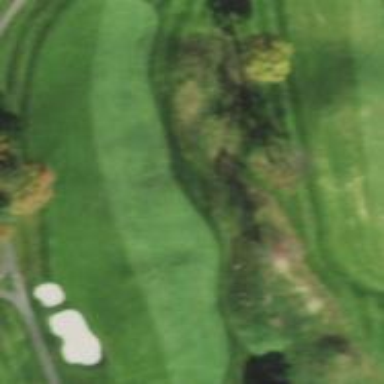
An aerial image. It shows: Area with grass used as rough in golf course.